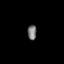
Tissue: prostate
Cell type: Myeloid cells
Senescence score: 0.3581
Nuclear area (px): 130
Mean DAPI intensity: 121.415